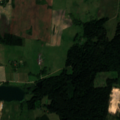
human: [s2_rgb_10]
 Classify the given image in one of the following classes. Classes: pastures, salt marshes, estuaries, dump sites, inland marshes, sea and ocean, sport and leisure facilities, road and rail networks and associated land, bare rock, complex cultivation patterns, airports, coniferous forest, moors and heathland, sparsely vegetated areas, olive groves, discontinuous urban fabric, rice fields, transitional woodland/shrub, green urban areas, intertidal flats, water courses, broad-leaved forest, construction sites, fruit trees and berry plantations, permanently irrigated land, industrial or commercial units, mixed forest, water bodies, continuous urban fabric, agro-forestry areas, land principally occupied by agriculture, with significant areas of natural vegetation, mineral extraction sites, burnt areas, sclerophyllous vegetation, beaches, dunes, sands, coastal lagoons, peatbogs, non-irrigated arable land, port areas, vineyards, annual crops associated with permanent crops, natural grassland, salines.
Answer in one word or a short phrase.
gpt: non-irrigated arable land, pastures, complex cultivation patterns, land principally occupied by agriculture, with significant areas of natural vegetation, broad-leaved forest, coniferous forest